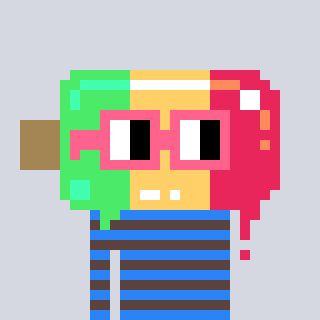
a pixel art character with square pink glasses, a icepop-shaped head and a darkbrown-colored body on a cool background